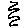
Label: zigzag